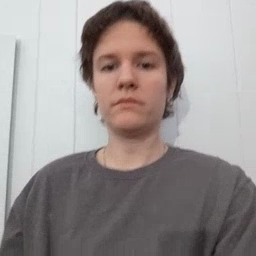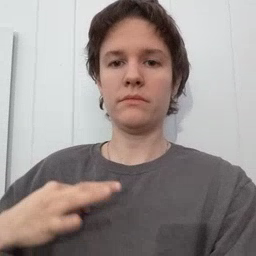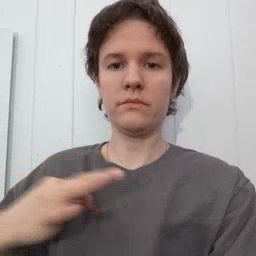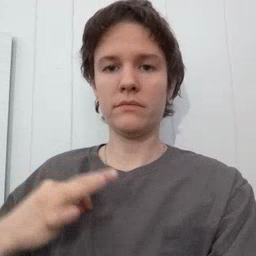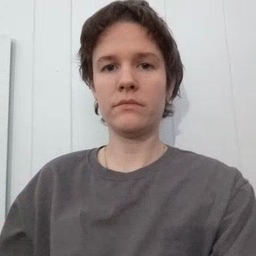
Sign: shirt